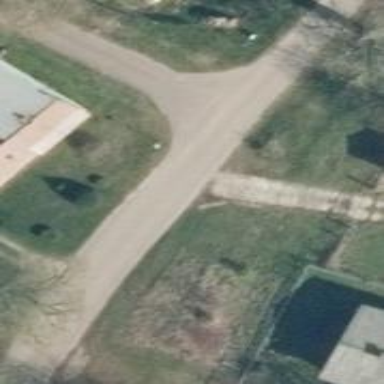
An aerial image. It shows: Residential road.